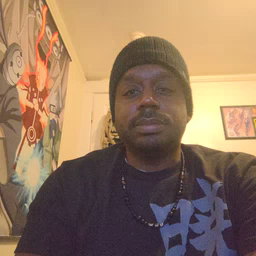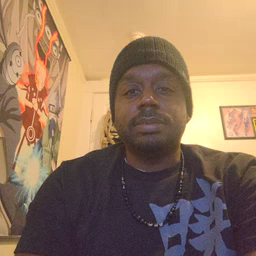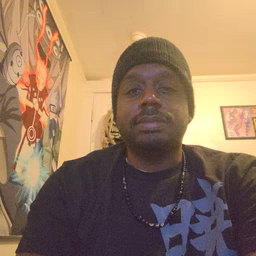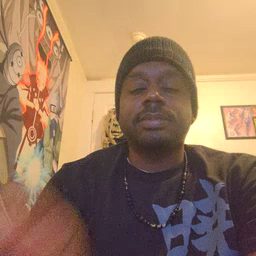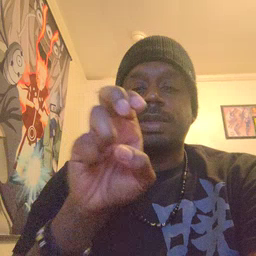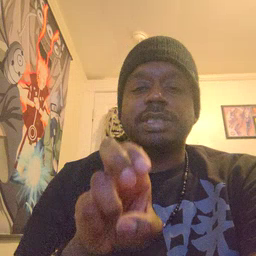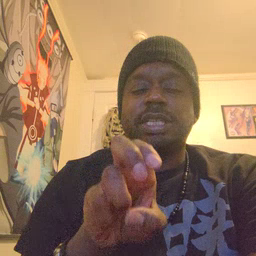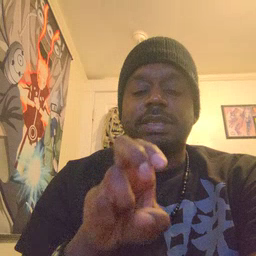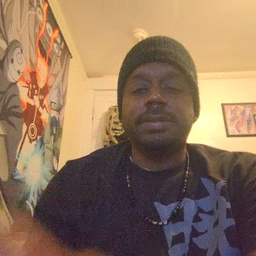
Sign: chair